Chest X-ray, PA view. Patient: 28 years old, sex F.
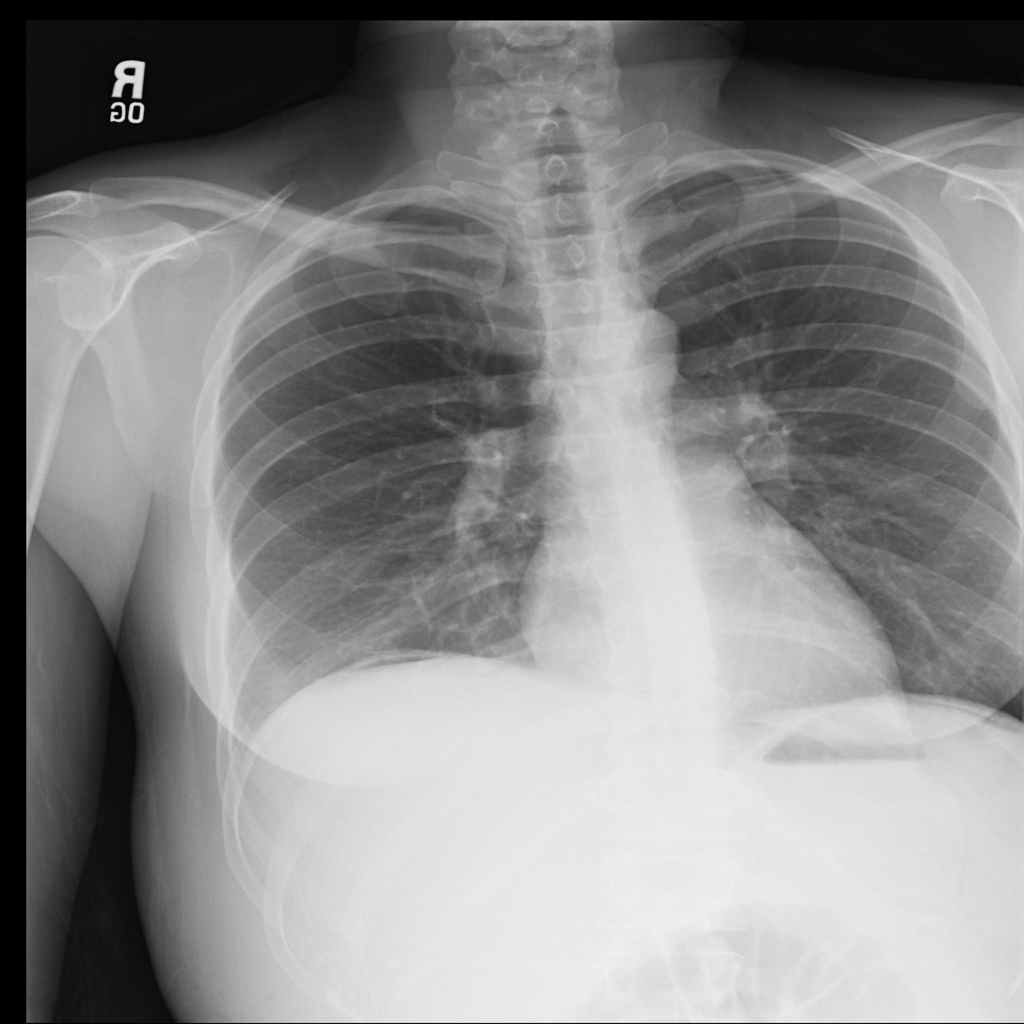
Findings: No Finding